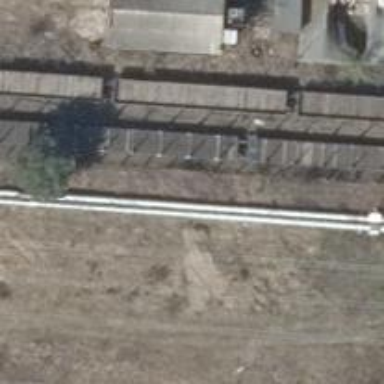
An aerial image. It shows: Railway yard.